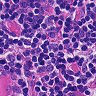
Metastatic tissue present: no